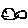
Label: fish